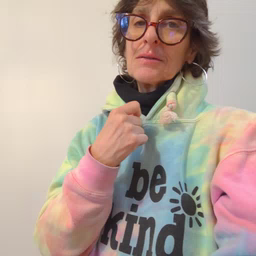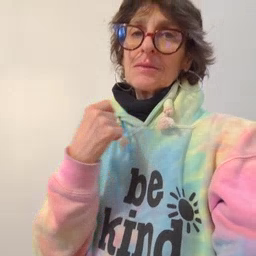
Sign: weus